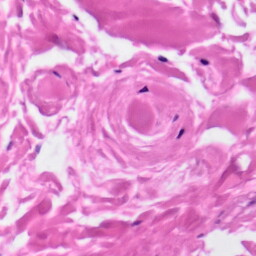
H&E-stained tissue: Skin